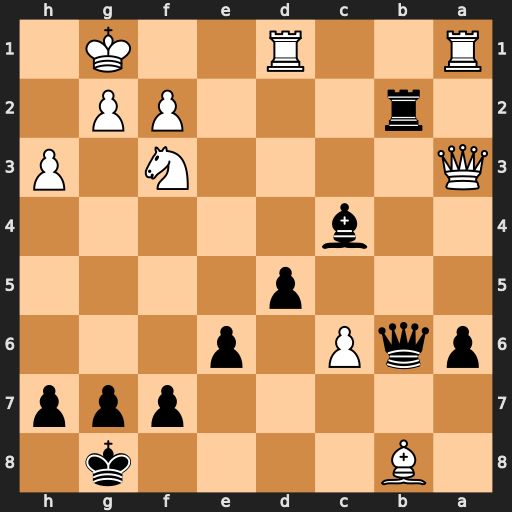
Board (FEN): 1B4k1/5ppp/pqP1p3/3p4/2b5/Q4N1P/1r3PP1/R2R2K1
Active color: b
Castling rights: -
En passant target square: -
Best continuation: Qxf2+ Kh2 Qxg2#